Field crop: tomato
Growth stage: 1
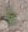
Species: solanum